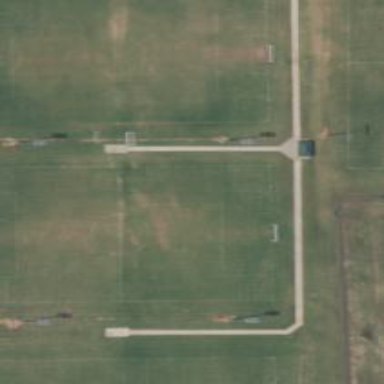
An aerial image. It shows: Soccer pitch for leisureland activities.